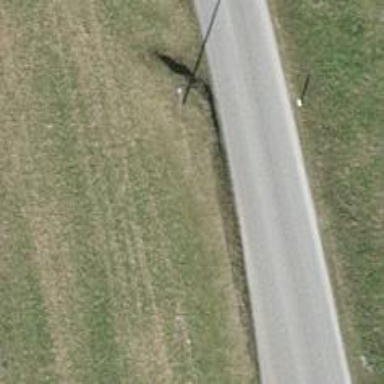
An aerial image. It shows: Minor power line.